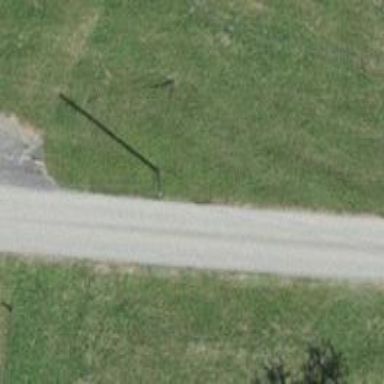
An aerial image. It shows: Minor power line.